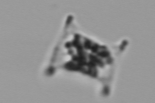
Label: Eucampia